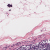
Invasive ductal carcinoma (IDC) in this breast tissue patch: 0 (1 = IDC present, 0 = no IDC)